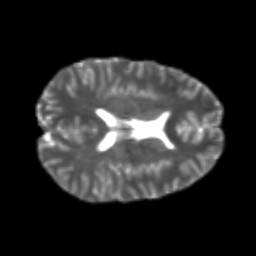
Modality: T2w
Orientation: axial
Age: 22
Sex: male
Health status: healthy
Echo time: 0.074 s